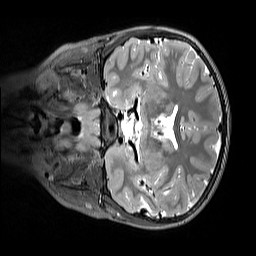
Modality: T2w
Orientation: coronal
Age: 9
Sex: male
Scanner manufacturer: siemens
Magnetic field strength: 3 T
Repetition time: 3.2 s
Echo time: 0.408 s